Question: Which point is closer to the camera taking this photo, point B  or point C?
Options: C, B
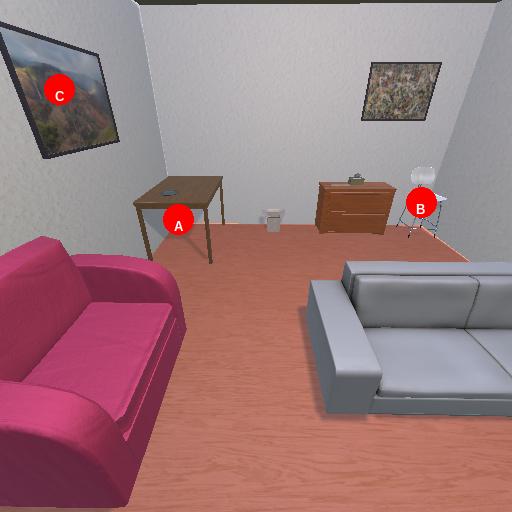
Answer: C